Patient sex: M
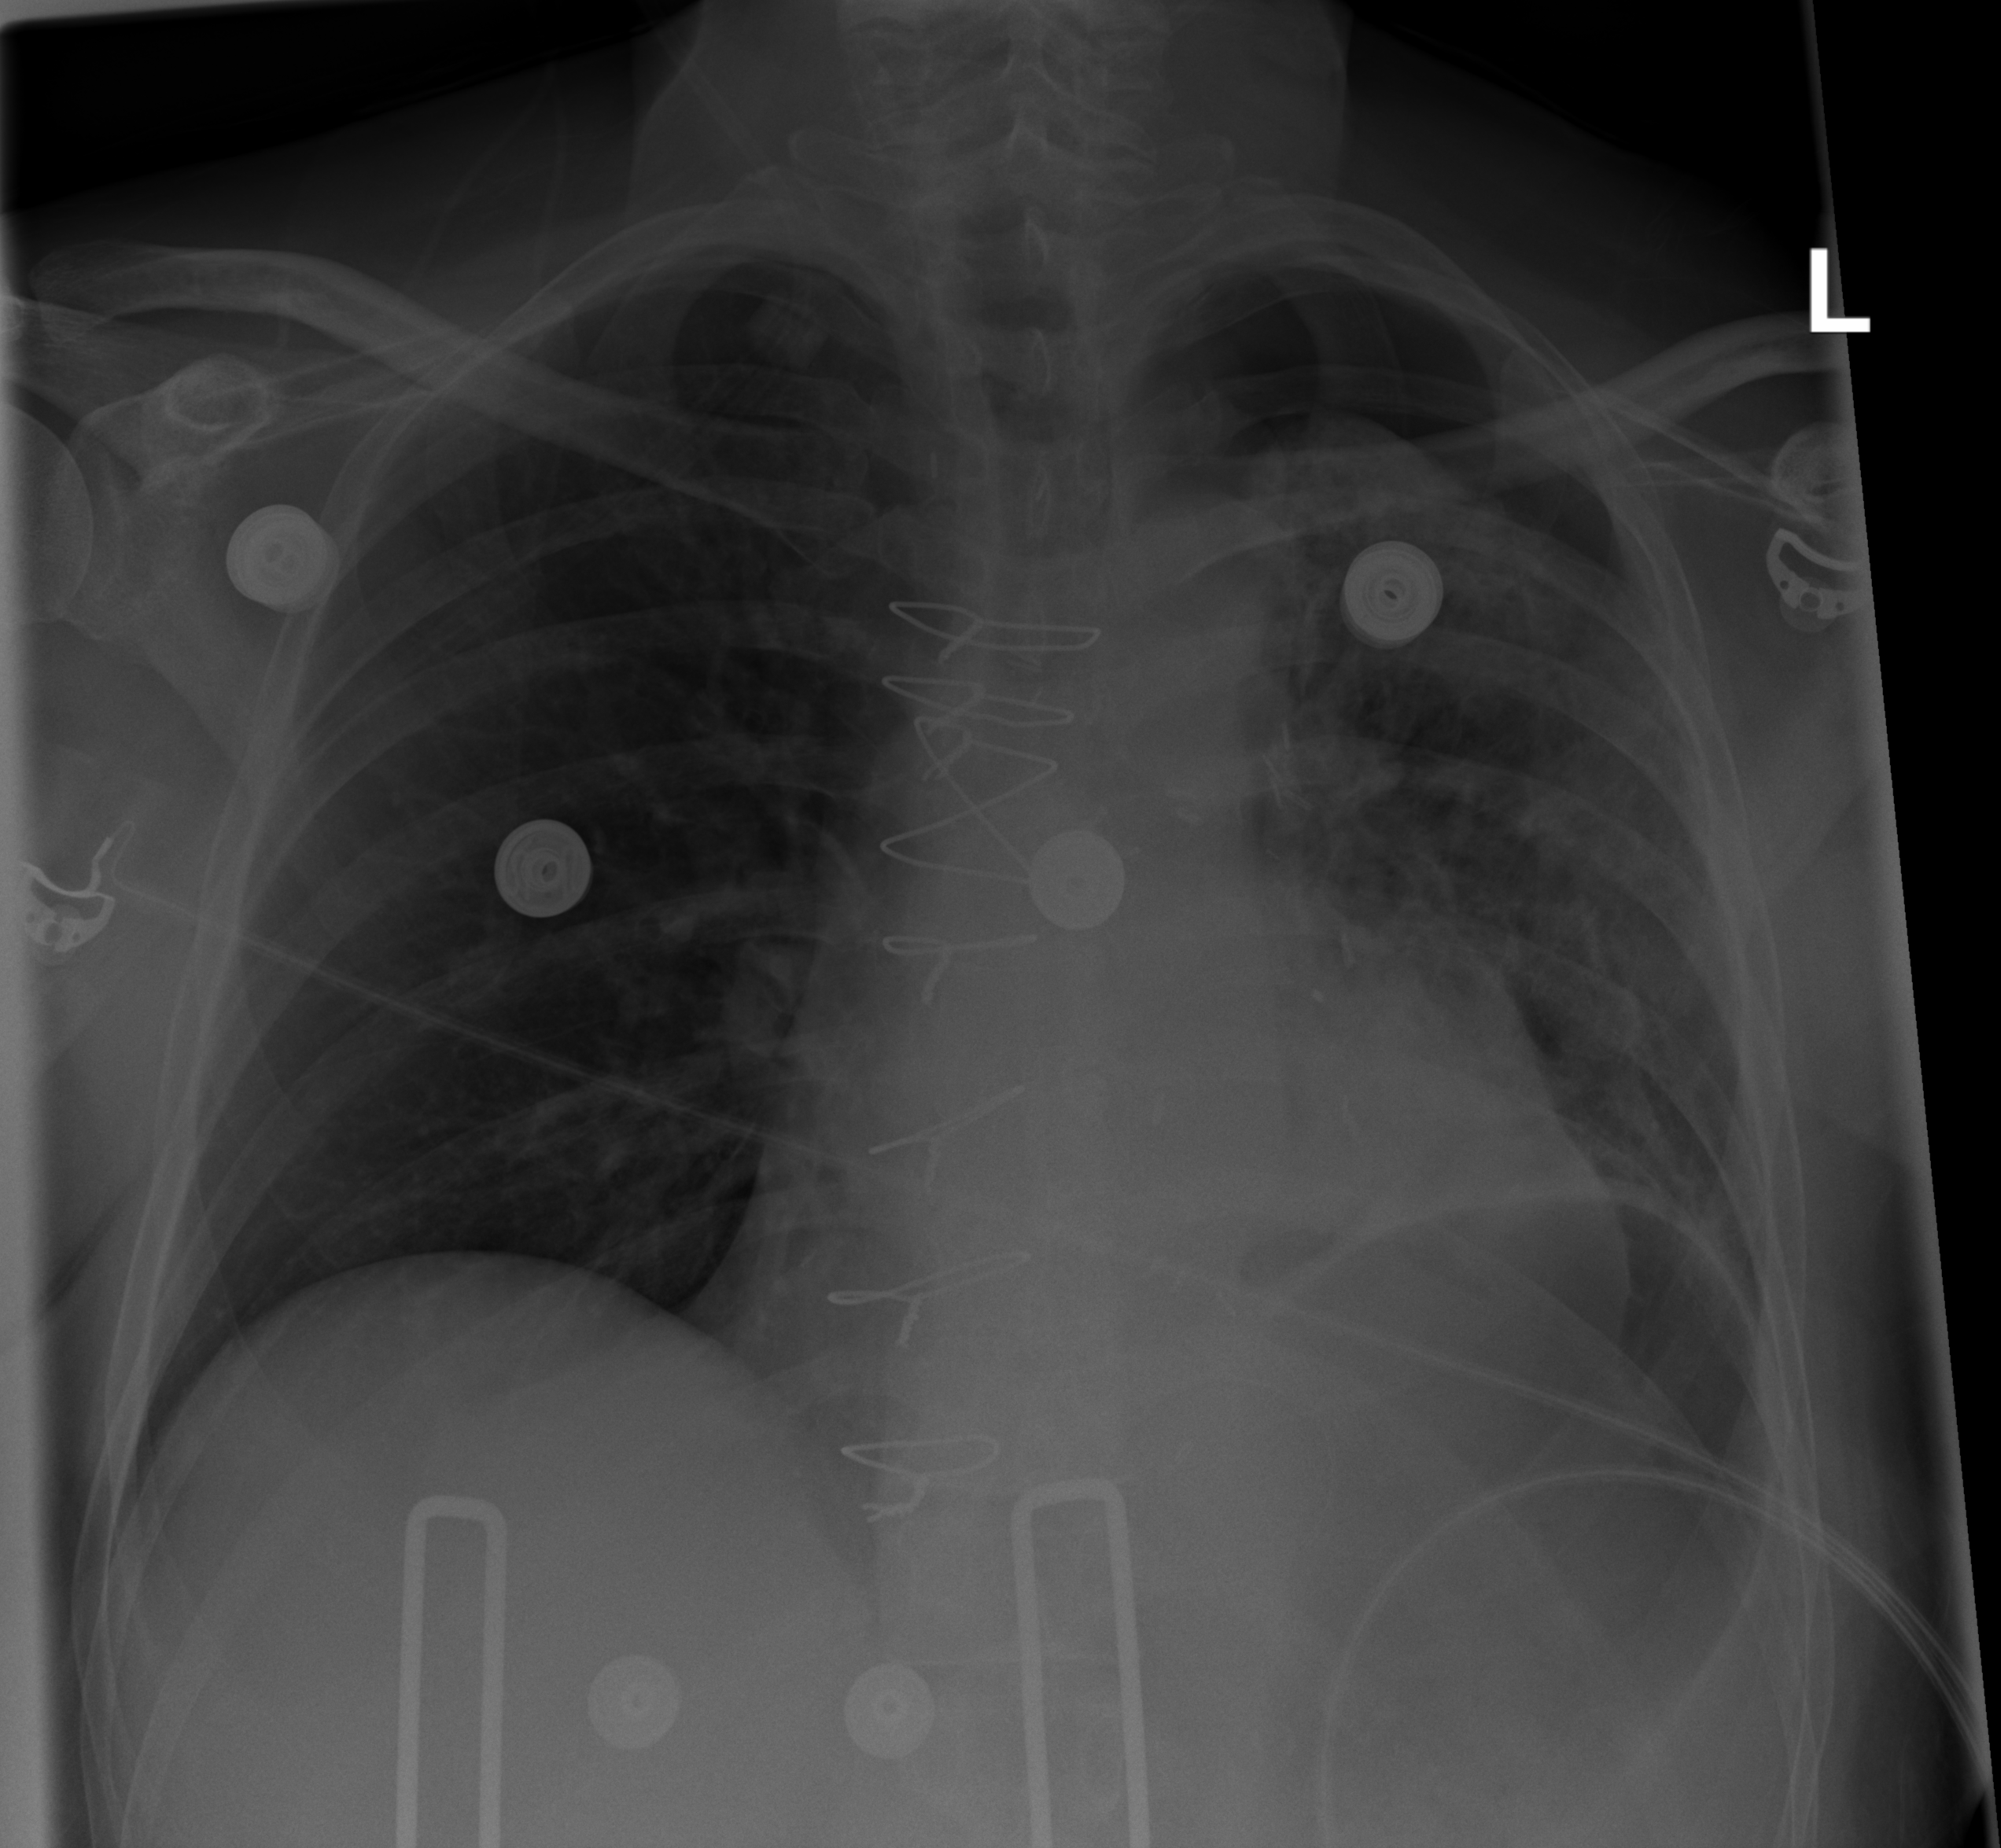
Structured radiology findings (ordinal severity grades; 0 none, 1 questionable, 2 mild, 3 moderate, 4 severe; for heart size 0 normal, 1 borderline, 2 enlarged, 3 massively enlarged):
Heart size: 1
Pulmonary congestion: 0
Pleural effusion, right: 0
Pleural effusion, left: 0
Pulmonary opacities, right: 0
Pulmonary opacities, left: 2
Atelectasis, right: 0
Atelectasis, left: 2